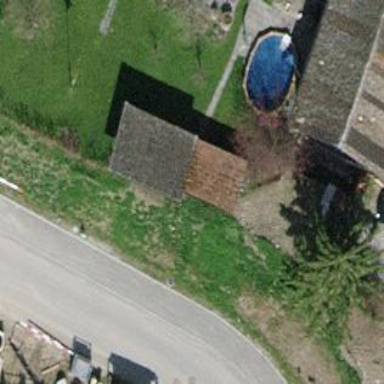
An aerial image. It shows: Shed building.